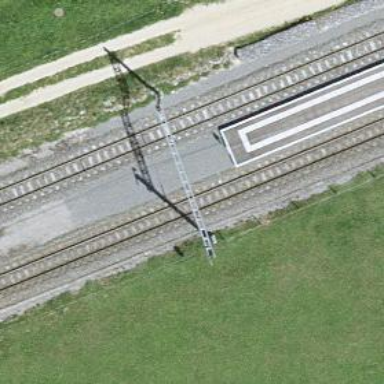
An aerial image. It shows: Narrow-gauge railway siding with 1 track. The railway line is electrified with contact line.